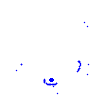
Particle: electron